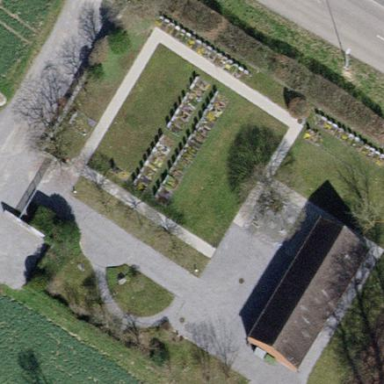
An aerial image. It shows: Cemetery.